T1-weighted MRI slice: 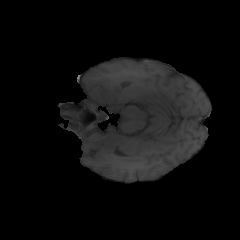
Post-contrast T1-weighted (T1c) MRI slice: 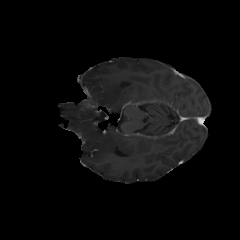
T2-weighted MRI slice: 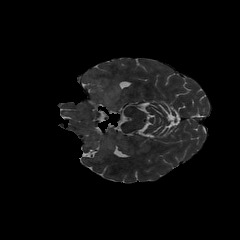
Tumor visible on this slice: yes